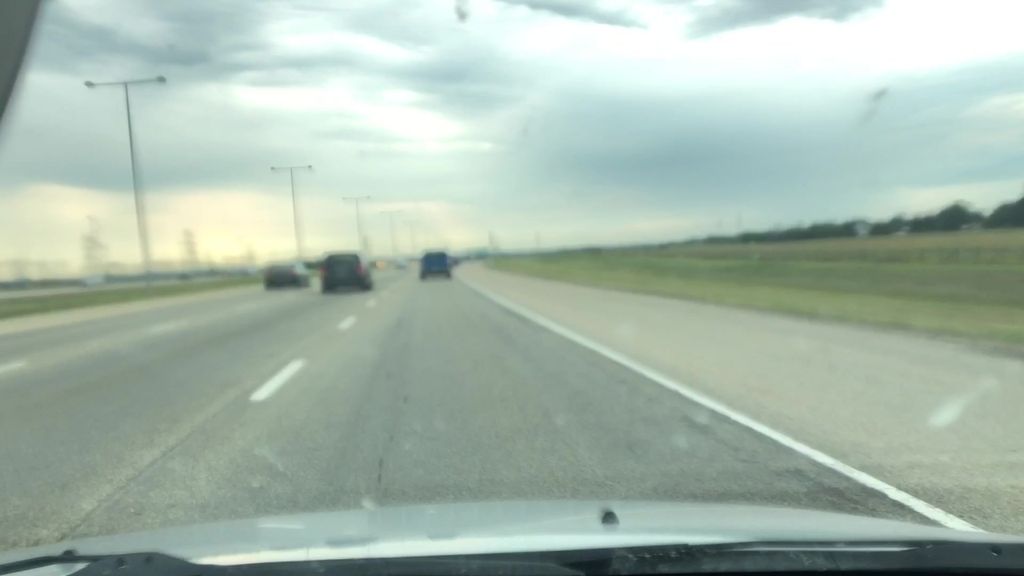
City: edmonton